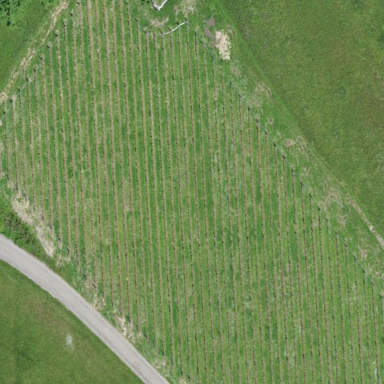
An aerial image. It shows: Beautiful vineyard in the countryside.